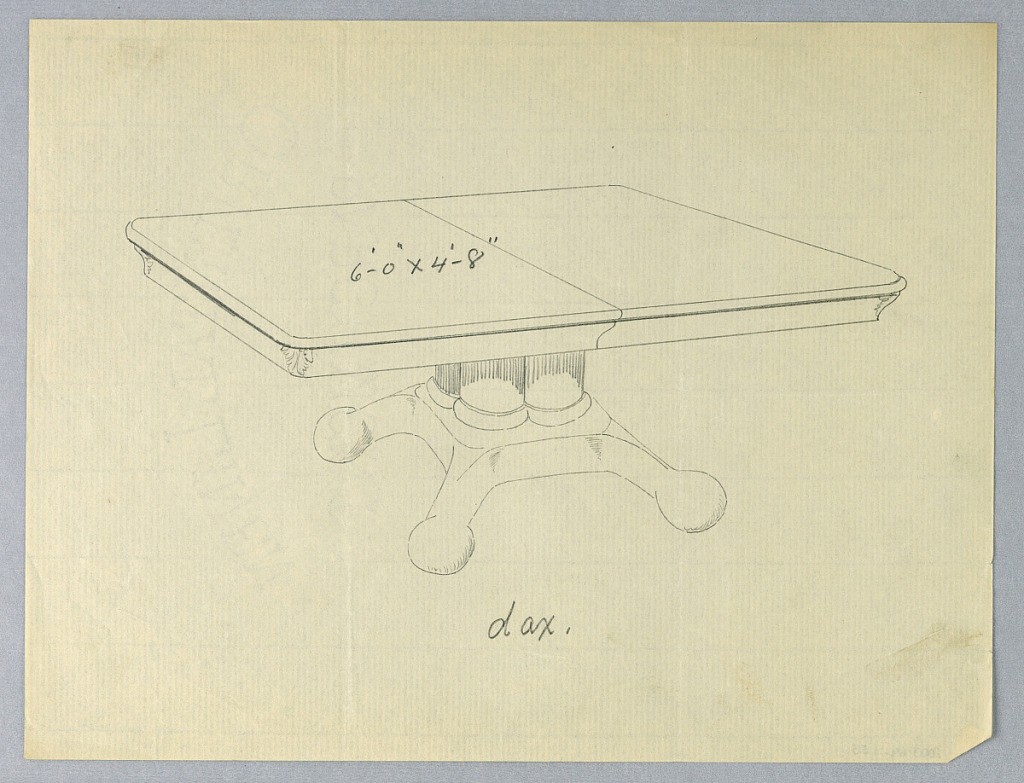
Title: Design for a Rectangular Dining Table on Ball-Shaped Feet
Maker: A.N. Davenport Co.
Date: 1900–05
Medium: Graphite on thin cream paper
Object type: Drawing
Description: Rectangular molded top with dividing stretcher running across center and acanthus-leaf motifs at corners, raised on support of  4 [3 shown] clustered columns, sitting atop molded base terminating in 4 [three shown] short splayed legs on ball-shaped feet.